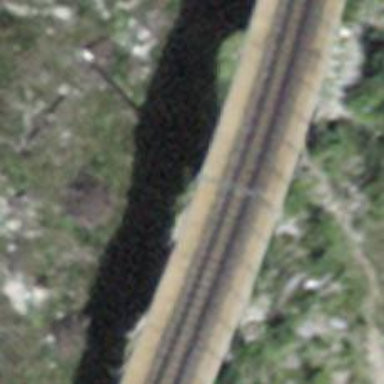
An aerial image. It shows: Narrow-gauge railway viaduct with electrified tracks using contact line.